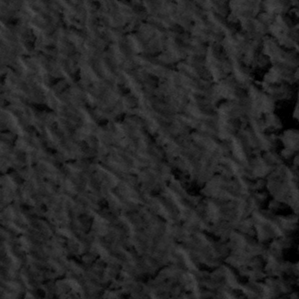
Label: frost